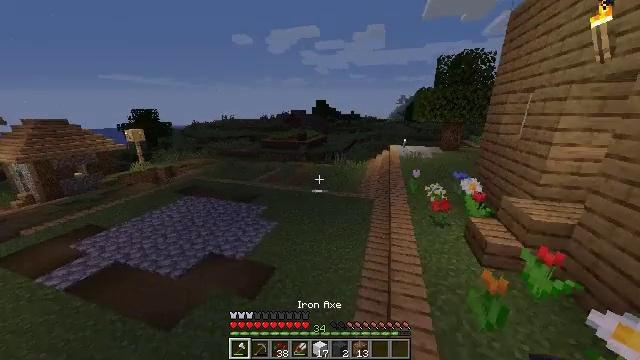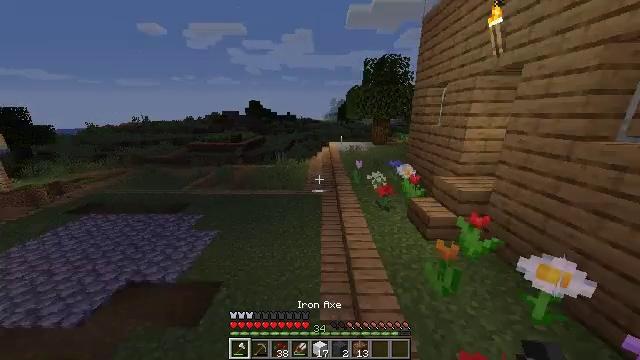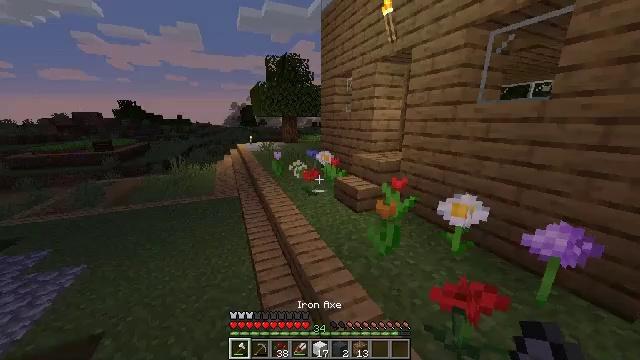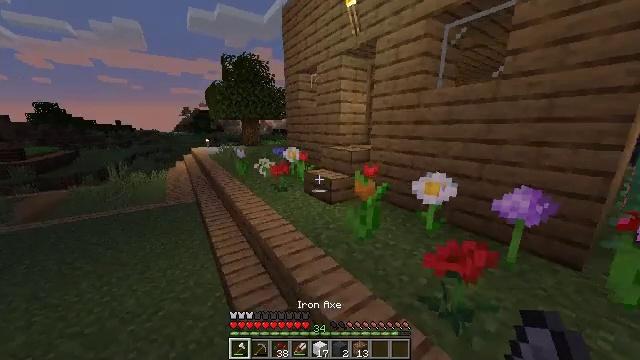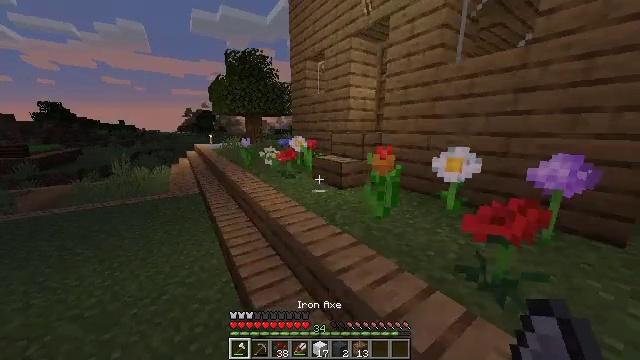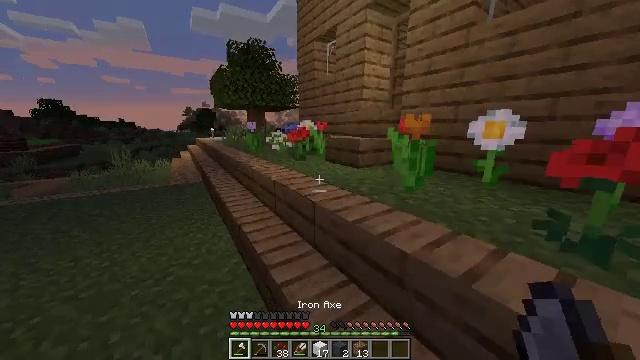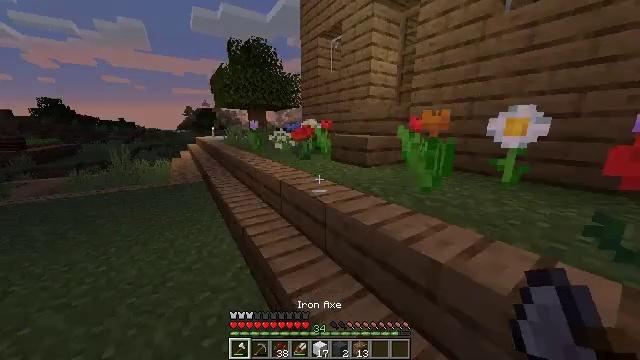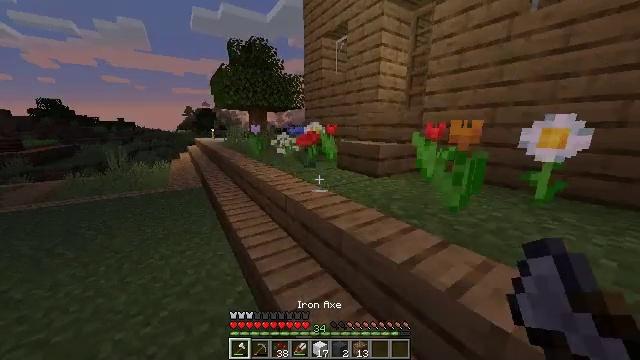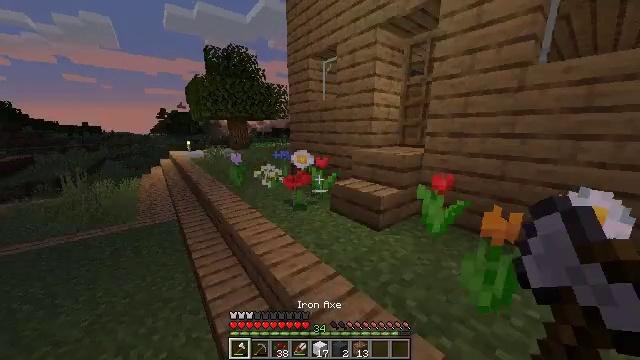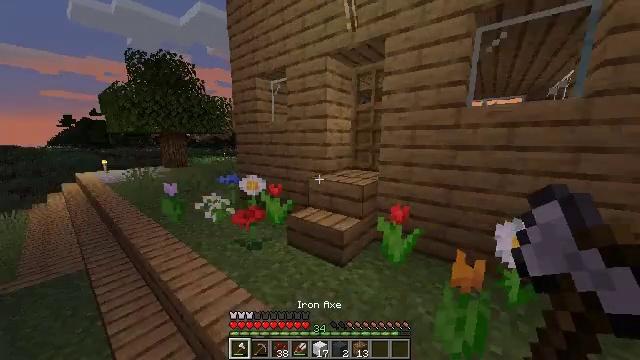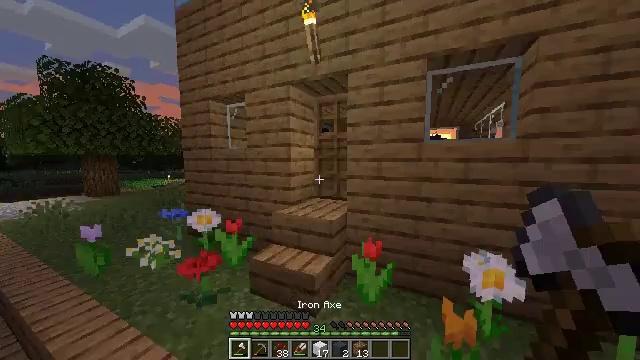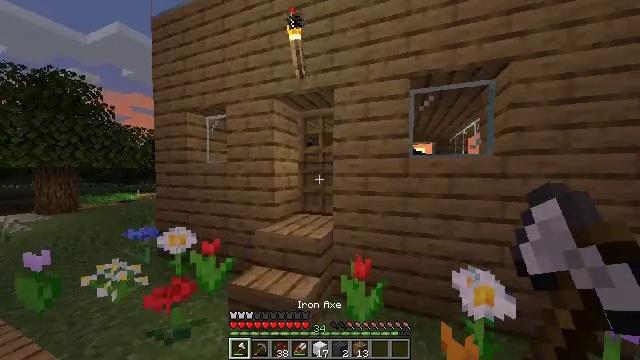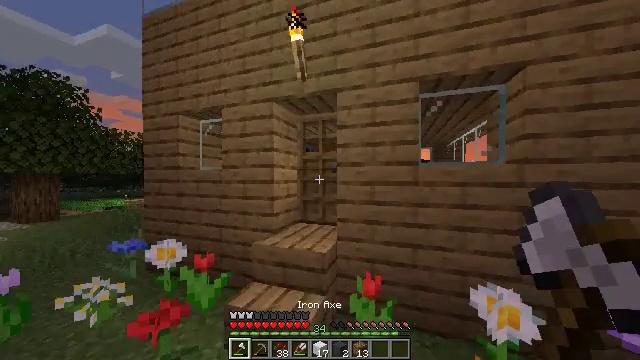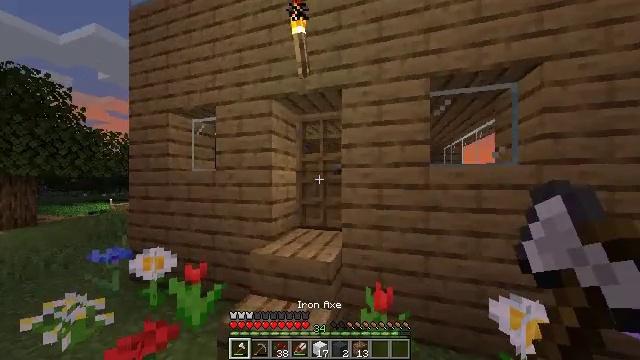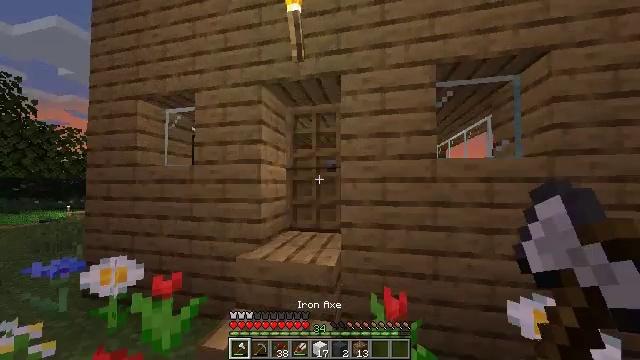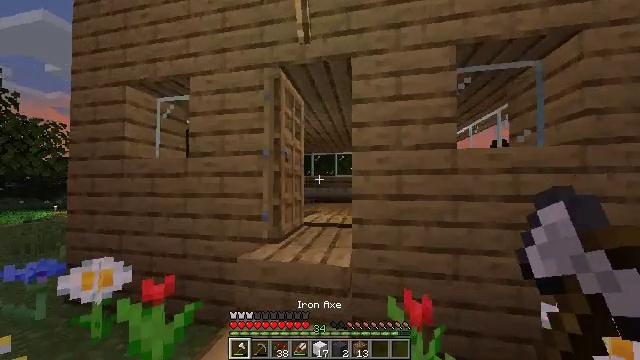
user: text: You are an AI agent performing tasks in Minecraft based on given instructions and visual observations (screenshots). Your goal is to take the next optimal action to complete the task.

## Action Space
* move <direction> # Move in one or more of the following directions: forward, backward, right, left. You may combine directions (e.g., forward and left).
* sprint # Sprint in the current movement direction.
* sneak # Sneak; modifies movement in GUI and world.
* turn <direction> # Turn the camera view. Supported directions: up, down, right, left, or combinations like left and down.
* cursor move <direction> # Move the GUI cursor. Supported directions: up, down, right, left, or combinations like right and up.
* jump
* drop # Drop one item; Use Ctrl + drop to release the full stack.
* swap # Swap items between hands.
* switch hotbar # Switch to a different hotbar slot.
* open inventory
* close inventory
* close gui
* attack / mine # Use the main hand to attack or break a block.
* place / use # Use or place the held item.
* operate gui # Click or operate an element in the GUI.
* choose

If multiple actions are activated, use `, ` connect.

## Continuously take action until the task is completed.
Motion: motion action
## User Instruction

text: Use the crafting grid to make black dye.
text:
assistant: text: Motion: move forward, turn right
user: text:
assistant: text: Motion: move forward, turn right and up
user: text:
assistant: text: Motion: move forward, turn right and up
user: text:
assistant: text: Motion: move forward
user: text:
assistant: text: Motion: move forward
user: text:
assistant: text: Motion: move forward
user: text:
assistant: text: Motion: move forward, jump
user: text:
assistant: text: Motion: move forward, turn right, jump
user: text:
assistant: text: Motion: move forward, turn right and up, jump
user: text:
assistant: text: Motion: move forward, turn right and up, jump
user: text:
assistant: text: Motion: move forward, turn right and up, jump
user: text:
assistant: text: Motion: move forward, turn right and up
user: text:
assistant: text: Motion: move forward, turn right
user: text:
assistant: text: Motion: move forward, turn right and up
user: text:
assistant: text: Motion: move forward, turn right, use / place
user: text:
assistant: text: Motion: move forward, use / place
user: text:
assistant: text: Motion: move forward, turn right, use / place
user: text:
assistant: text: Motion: move forward, turn right and down
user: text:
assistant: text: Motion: move forward, turn right and down
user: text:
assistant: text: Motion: move forward, turn down
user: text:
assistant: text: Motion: move forward, turn down
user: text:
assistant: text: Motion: move forward, turn right and down
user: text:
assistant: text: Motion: move forward, turn right and down
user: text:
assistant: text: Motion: move forward, turn right and down
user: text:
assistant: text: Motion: move forward
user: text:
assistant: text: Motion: move forward
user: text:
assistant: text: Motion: move forward
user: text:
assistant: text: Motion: move forward, turn left
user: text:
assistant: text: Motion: move forward, turn right and down
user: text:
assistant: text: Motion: move forward, turn right and down